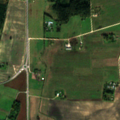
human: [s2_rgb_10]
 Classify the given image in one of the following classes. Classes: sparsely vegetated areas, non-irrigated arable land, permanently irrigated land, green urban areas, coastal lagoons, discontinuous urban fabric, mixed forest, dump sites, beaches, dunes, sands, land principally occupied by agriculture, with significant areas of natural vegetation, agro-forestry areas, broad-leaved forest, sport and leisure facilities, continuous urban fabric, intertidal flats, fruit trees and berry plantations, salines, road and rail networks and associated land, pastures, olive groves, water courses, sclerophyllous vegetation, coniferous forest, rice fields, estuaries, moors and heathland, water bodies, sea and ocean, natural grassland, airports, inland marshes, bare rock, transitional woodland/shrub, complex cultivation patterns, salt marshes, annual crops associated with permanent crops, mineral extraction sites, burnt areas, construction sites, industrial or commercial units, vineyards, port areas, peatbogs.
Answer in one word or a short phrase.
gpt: non-irrigated arable land, pastures, complex cultivation patterns, transitional woodland/shrub